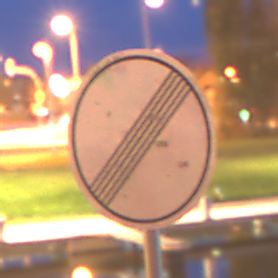
Verkehrszeichen: EndeSaemtlicherBegrenzungen
Umgebung: Outdoor, Urban
Tageszeit: Night
Wetter: PartlyCloudy
Licht: Artificial
Jahreszeit: NotSpecified
Kontrast: HighContrast